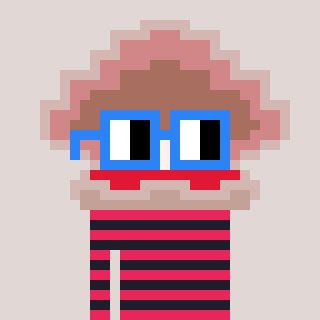
a pixel art character with square blue glasses, a oyster-shaped head and a grayscale-colored body on a warm background